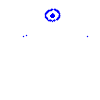
Particle: kaon